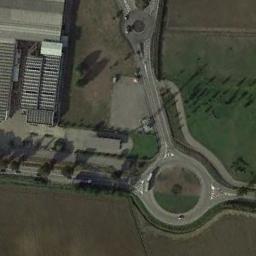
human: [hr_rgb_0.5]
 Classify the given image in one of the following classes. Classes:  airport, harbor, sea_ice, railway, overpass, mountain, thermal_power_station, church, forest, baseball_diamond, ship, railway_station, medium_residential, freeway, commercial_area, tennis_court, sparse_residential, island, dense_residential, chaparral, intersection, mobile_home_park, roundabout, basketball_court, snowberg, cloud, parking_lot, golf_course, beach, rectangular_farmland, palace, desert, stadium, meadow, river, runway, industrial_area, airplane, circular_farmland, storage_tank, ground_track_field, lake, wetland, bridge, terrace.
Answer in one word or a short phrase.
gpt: roundabout